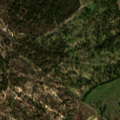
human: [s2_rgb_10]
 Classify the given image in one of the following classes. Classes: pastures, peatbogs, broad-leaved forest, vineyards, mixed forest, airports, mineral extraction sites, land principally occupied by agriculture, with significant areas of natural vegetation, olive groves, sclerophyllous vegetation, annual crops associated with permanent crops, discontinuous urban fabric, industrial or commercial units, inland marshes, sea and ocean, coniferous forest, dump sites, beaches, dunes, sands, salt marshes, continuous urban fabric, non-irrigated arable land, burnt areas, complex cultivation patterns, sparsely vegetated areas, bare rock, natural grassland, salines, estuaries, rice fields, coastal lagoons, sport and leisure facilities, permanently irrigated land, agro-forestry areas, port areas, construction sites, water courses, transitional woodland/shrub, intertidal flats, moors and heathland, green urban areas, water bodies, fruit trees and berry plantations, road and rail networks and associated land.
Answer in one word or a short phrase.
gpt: pastures, agro-forestry areas, broad-leaved forest, mixed forest, transitional woodland/shrub